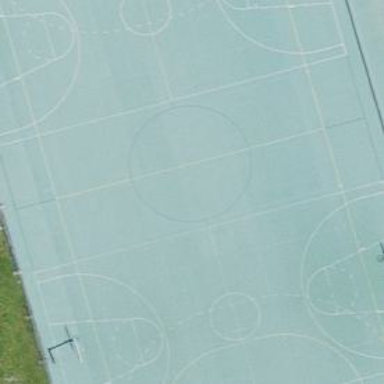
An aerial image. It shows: Basketball court on leisure land pitch.